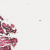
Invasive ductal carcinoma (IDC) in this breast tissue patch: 0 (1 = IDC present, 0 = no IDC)